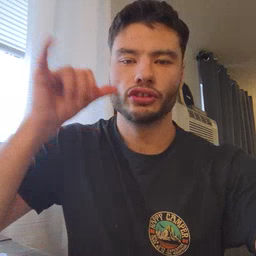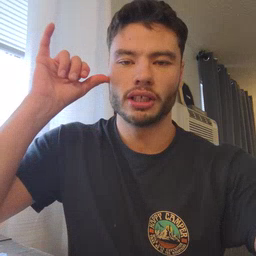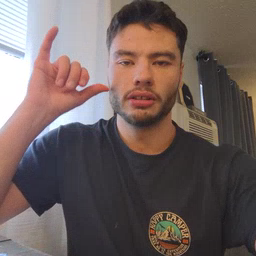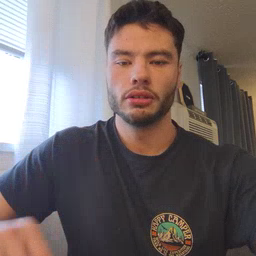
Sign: yesterday